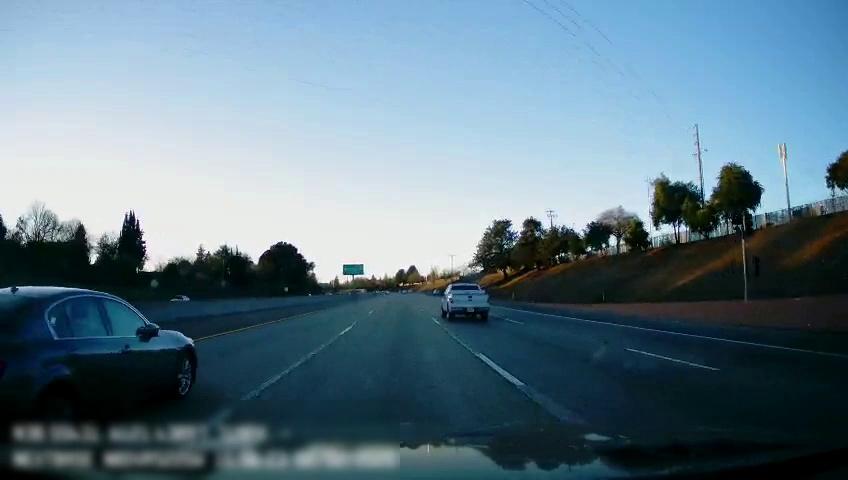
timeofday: Day
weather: Sunny
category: Drivable Space
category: Vehicles | Truck
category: Vehicles | Car
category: Vehicles | Car
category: Lanes | Alternate Lane
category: Lanes | Current Lane
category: Lanes | Current Lane
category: Lanes | Alternate Lane
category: Lanes | Alternate Lane
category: Traffic | Signs